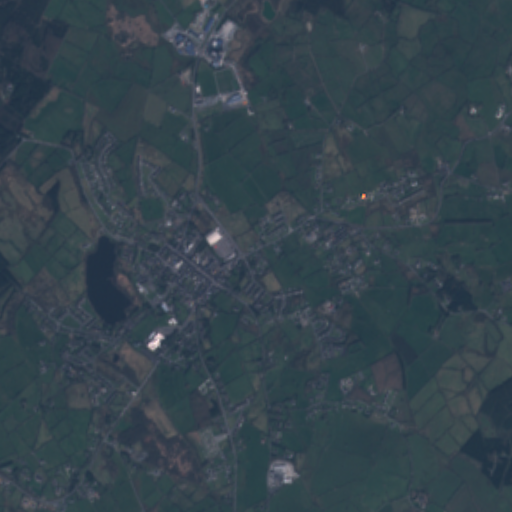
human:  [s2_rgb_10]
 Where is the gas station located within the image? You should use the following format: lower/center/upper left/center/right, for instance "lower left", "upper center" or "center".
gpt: The gas station is located in the center of the image.
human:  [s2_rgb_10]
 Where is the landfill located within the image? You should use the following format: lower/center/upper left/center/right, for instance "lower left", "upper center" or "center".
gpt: The landfill is located in the lower left of the image.
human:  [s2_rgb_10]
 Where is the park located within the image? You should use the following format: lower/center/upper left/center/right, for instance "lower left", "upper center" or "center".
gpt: The park is located in the upper center of the image.
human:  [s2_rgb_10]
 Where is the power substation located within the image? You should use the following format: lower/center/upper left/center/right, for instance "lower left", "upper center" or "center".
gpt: The power substation is located in the upper center of the image.
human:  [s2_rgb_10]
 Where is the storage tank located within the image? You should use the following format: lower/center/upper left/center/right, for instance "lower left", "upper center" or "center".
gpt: The storage tank is located in the upper center of the image.
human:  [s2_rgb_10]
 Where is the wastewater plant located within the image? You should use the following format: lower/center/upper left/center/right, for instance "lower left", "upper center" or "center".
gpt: The wastewater plant is located in the upper center of the image.
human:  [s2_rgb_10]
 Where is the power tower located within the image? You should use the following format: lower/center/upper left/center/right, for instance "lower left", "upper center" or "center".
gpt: There is no power tower in the image.